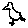
Label: bird